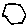
Label: hexagon